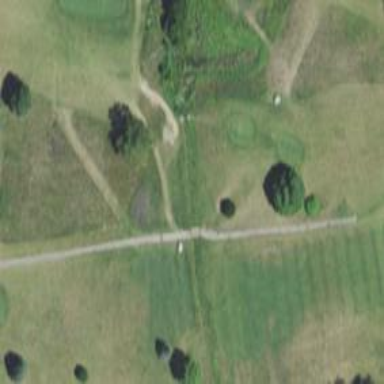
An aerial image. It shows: Area with grass used as rough in golf course.